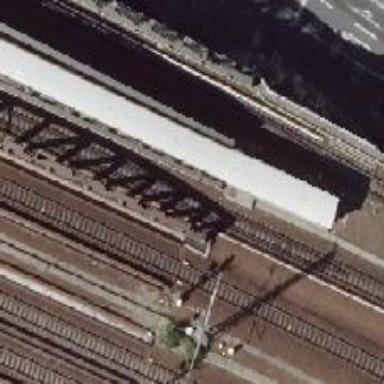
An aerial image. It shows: Bridge for electrified light rail.